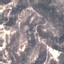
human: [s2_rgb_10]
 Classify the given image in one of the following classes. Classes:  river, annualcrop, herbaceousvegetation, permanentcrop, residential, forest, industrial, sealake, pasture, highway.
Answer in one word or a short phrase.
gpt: HerbaceousVegetation